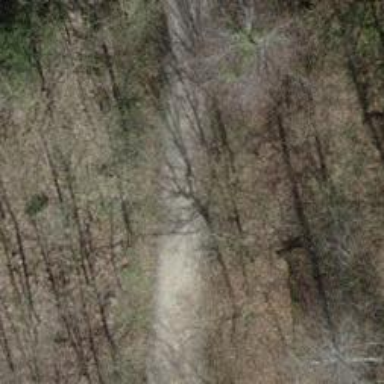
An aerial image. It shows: Gravel track with grade 2 tracktype.